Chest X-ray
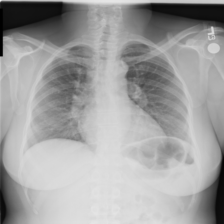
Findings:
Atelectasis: negative
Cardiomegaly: positive
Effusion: negative
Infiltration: negative
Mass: negative
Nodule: negative
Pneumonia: negative
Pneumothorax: negative
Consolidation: negative
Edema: negative
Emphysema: negative
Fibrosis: negative
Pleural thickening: negative
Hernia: negative